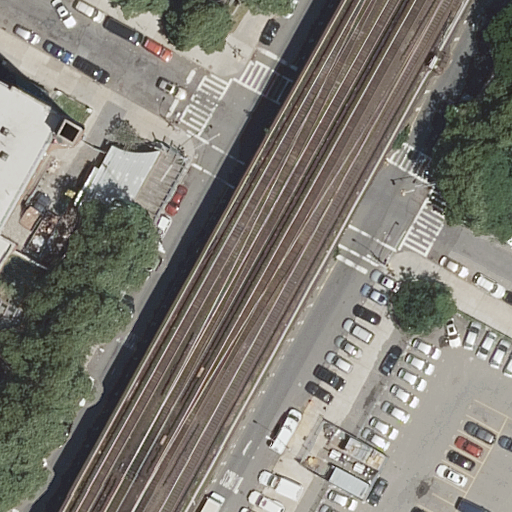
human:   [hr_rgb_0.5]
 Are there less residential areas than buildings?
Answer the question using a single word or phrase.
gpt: no

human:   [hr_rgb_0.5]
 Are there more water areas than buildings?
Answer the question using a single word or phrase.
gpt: no

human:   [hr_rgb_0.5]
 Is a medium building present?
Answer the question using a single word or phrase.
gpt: yes

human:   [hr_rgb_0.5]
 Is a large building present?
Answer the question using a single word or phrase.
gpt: no

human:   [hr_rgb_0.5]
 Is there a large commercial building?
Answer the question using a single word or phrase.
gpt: no

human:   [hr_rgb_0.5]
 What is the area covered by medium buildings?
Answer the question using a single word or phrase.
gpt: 357m2

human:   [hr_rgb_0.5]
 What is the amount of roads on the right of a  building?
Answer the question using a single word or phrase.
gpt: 13

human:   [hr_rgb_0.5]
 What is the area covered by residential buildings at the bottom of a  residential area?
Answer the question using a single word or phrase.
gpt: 0m2

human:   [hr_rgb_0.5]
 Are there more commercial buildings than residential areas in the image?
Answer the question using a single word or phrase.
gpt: no

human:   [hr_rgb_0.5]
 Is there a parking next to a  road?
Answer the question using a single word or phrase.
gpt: yes

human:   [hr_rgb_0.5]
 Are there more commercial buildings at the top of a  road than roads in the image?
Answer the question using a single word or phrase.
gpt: no

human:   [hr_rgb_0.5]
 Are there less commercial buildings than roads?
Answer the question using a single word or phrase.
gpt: yes

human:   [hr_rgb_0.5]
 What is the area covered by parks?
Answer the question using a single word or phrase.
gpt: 5233m2

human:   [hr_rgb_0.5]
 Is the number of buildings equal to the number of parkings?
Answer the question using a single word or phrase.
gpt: no

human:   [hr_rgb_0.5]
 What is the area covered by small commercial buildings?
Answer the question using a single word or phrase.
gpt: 0m2

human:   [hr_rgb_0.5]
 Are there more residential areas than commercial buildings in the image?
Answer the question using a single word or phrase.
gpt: yes

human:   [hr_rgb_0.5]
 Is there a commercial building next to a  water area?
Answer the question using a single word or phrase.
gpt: no

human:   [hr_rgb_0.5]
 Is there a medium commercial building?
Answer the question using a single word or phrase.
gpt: no

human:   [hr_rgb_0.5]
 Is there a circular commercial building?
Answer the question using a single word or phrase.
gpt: no

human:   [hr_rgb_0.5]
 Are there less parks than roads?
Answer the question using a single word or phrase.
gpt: yes

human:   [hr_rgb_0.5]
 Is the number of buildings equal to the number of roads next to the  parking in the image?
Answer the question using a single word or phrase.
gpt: no

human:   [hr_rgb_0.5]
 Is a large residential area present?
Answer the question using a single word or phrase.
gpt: no

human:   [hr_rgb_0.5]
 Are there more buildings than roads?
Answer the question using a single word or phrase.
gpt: no

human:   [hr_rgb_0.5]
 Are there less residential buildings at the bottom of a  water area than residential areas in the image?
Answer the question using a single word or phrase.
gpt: yes

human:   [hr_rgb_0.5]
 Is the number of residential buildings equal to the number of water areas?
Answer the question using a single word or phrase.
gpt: no

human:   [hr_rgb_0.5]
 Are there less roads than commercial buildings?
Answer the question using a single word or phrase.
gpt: no

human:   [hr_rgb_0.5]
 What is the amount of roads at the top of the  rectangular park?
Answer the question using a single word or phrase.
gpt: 0

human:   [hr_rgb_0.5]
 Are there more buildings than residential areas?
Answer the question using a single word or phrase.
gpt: no

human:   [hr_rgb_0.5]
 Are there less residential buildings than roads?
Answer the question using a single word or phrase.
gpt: yes

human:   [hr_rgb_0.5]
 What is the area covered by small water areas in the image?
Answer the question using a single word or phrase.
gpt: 0m2

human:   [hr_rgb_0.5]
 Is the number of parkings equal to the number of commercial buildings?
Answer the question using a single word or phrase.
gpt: no

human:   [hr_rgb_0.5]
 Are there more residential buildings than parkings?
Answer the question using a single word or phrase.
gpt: yes

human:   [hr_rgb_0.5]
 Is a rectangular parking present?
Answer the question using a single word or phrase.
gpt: no

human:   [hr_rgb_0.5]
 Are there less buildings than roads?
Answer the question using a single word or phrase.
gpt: yes

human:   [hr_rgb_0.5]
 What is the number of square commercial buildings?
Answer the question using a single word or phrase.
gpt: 0

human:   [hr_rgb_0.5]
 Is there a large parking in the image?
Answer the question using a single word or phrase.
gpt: yes